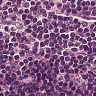
Metastatic tissue present: no